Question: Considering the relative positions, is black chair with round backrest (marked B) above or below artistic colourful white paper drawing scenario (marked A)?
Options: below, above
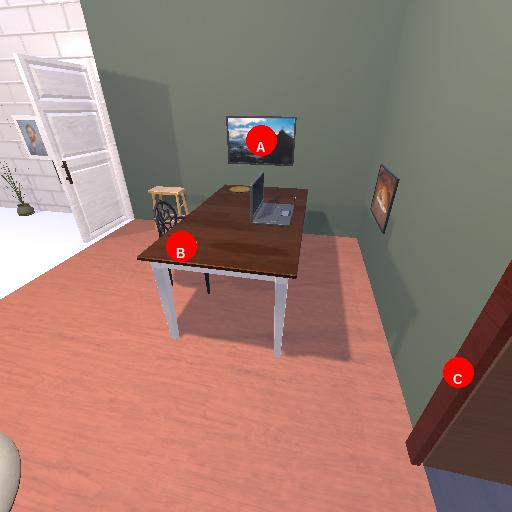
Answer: below